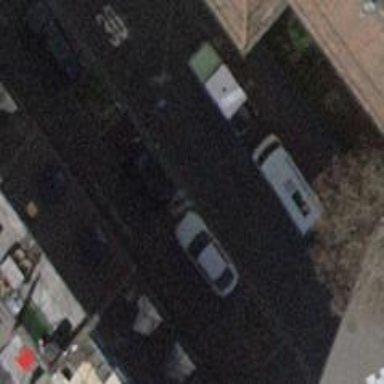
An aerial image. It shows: Parking lane.